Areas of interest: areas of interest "Commercial service"
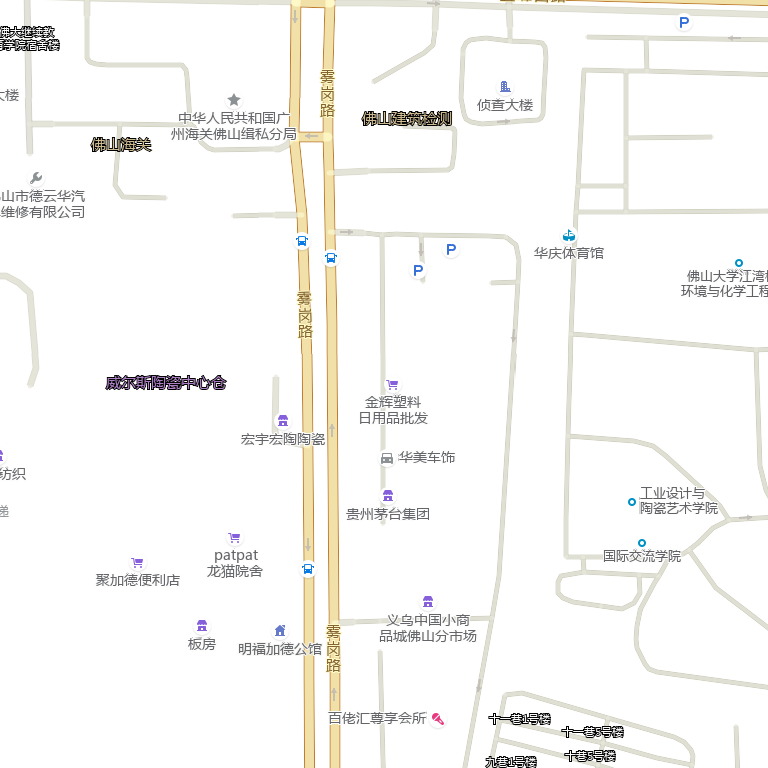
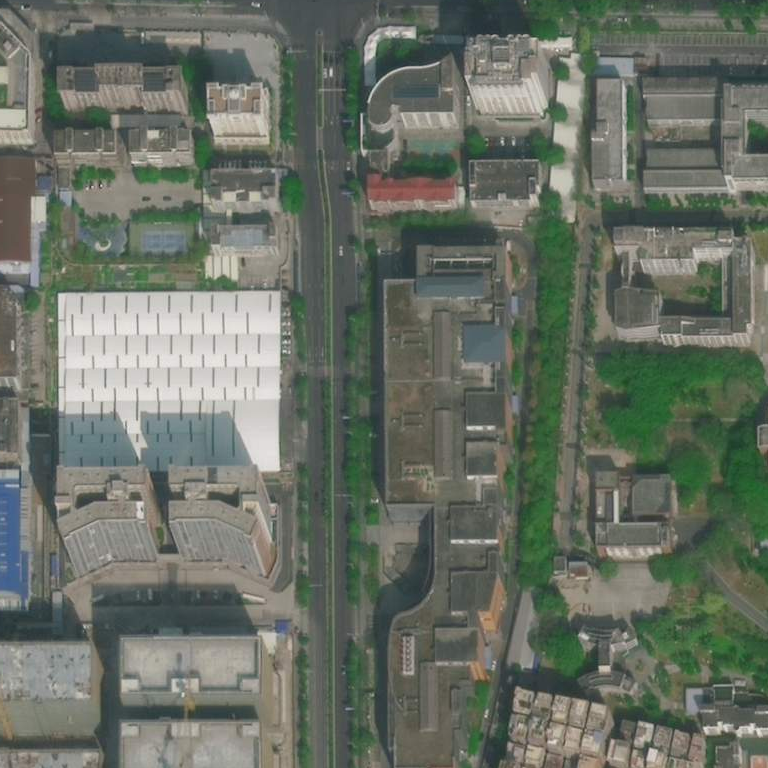